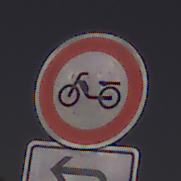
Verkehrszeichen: VerbotMofas
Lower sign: RichtungsangabeDurchPfeile2
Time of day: Night
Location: Outdoor (Nature)
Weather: Clear
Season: NotSpecified
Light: Natural